Field crop: maize
Growth stage: 2
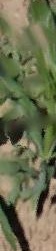
Species: maize